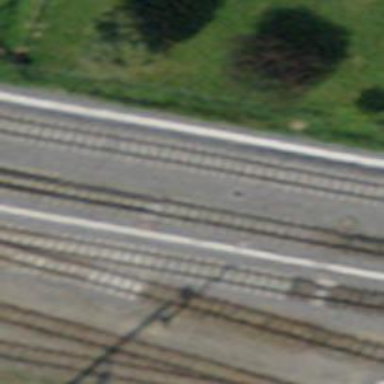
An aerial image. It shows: Railway switch.